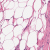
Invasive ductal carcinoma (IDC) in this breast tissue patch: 0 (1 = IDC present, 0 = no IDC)